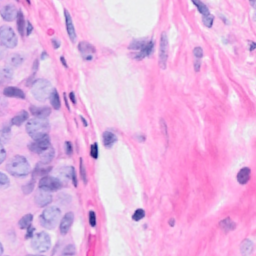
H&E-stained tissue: Breast